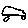
Label: car